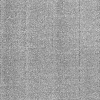
Atmospheric dust classification: dusty